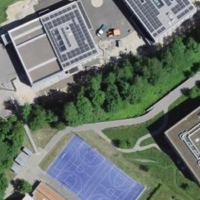
EUNIS habitat code: 54
Species observed at this site:
Humulus lupulus